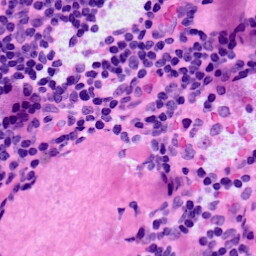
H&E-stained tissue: LymphNode